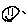
Label: smiley face